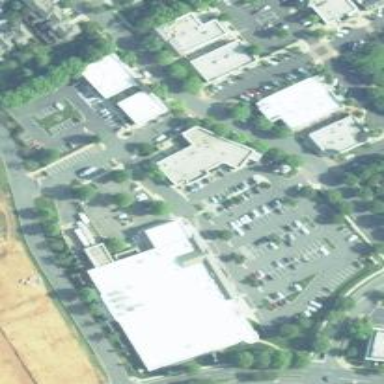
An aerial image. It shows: Retail area.